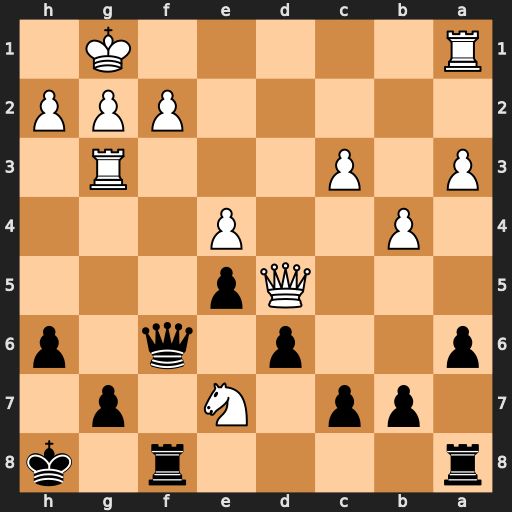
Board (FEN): r4r1k/1pp1N1p1/p2p1q1p/3Qp3/1P2P3/P1P3R1/5PPP/R5K1
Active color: b
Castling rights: -
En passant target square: -
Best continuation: Qxf2+ Kh1 Qf1+ Rxf1 Rxf1#